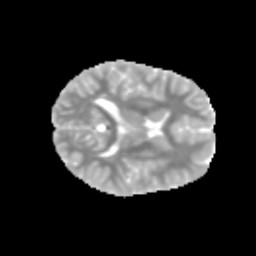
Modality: MD
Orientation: axial
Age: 13
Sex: female
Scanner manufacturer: siemens
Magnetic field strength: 3 T
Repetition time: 3.8 s
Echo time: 0.07 s